Field crop: maize
Growth stage: 1
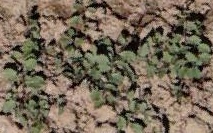
Species: convolvulus